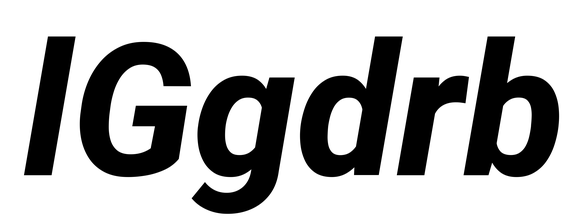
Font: Roboto-Italic_ExtraBold_Italic